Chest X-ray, PA view. Patient: 44 years old, sex F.
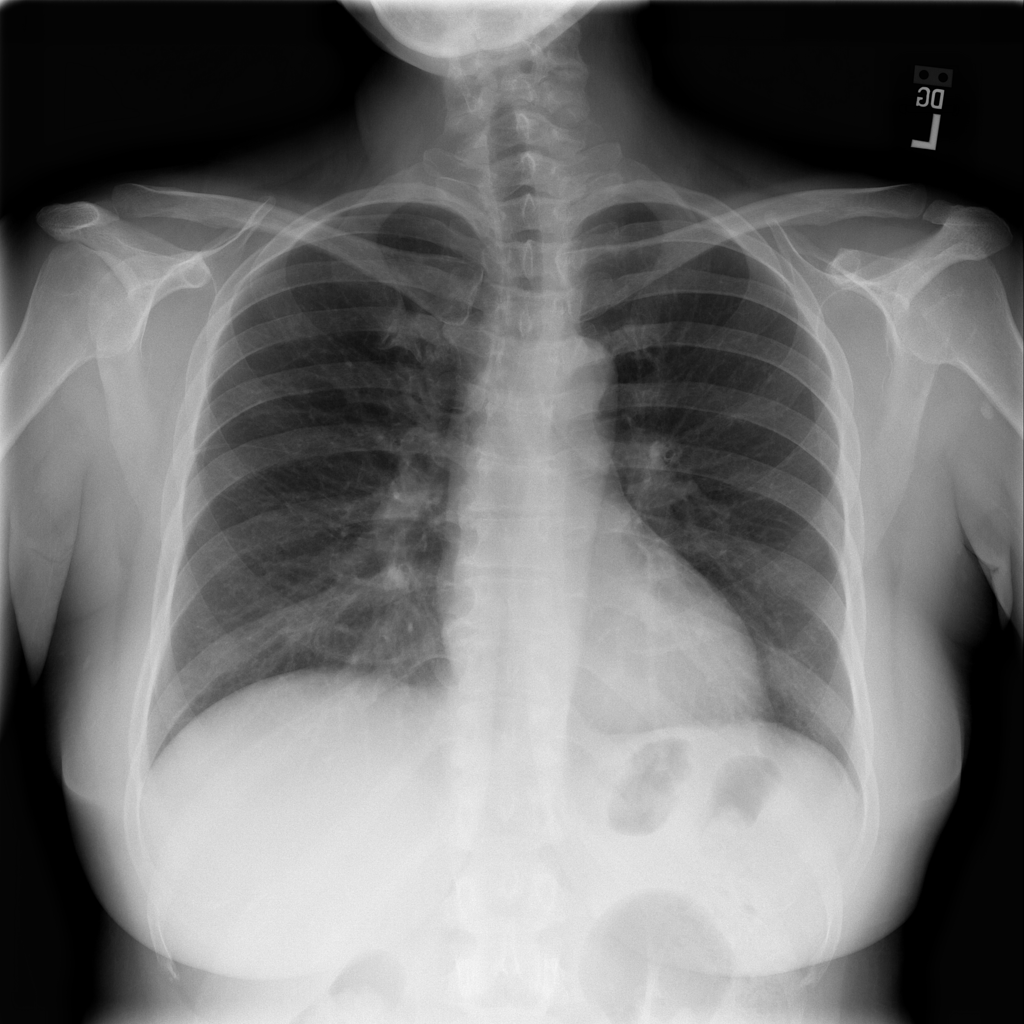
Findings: No Finding